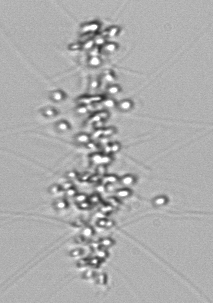
Label: Chaetoceros_didymus_TAG_external_flagellate